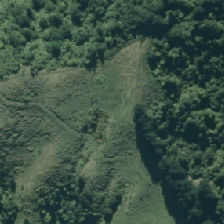
Land cover: high_producing_grassland